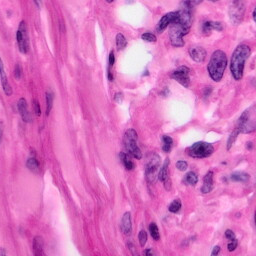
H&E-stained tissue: Pancreatic